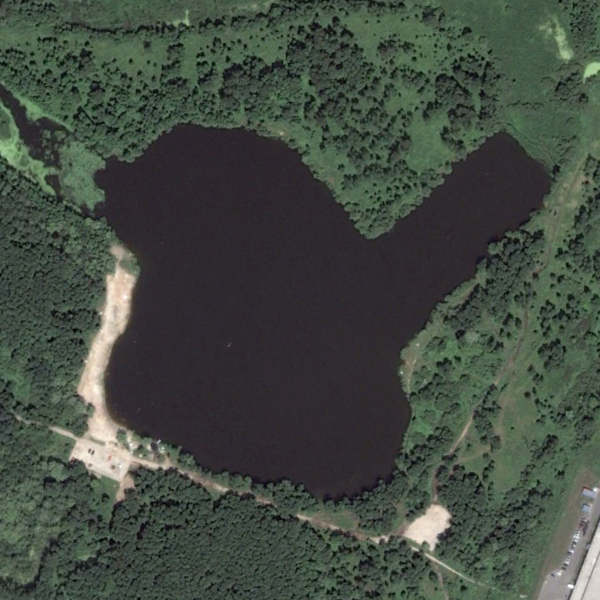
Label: Pond